Field crop: maize
Growth stage: 1
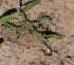
Species: atriplex